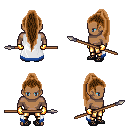
a pixel art fantasy rpg character, male body template, human, dark skin, white trimmed cape, gold greaves, brown extra-long topknot hairstyle, gold gloves, ghillies, spear, four views (front, back, left, right), 2x2 character sprite sheet, small pixel art, hard edges, no anti-aliasing